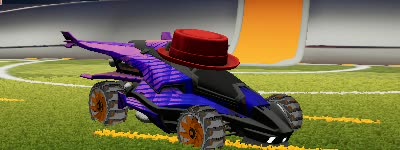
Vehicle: aftershock